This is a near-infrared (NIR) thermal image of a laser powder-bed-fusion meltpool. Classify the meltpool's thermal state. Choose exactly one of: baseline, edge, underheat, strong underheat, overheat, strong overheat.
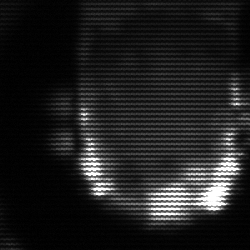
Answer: baseline